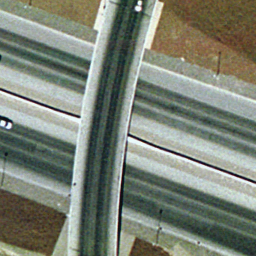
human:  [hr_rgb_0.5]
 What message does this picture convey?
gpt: overpass